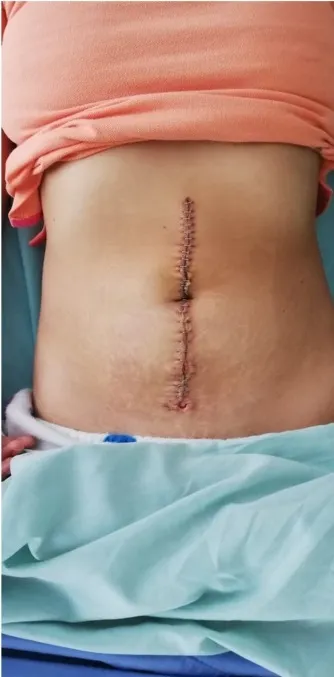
C: Laparotomy wound at the postoperative period.
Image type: medical_photograph (other_medical_photograph)